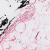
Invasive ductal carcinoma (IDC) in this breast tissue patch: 0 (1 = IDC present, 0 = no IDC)